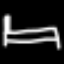
Label: bed